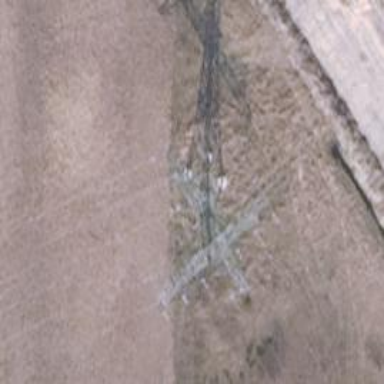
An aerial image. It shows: Power tower.